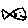
Label: fish